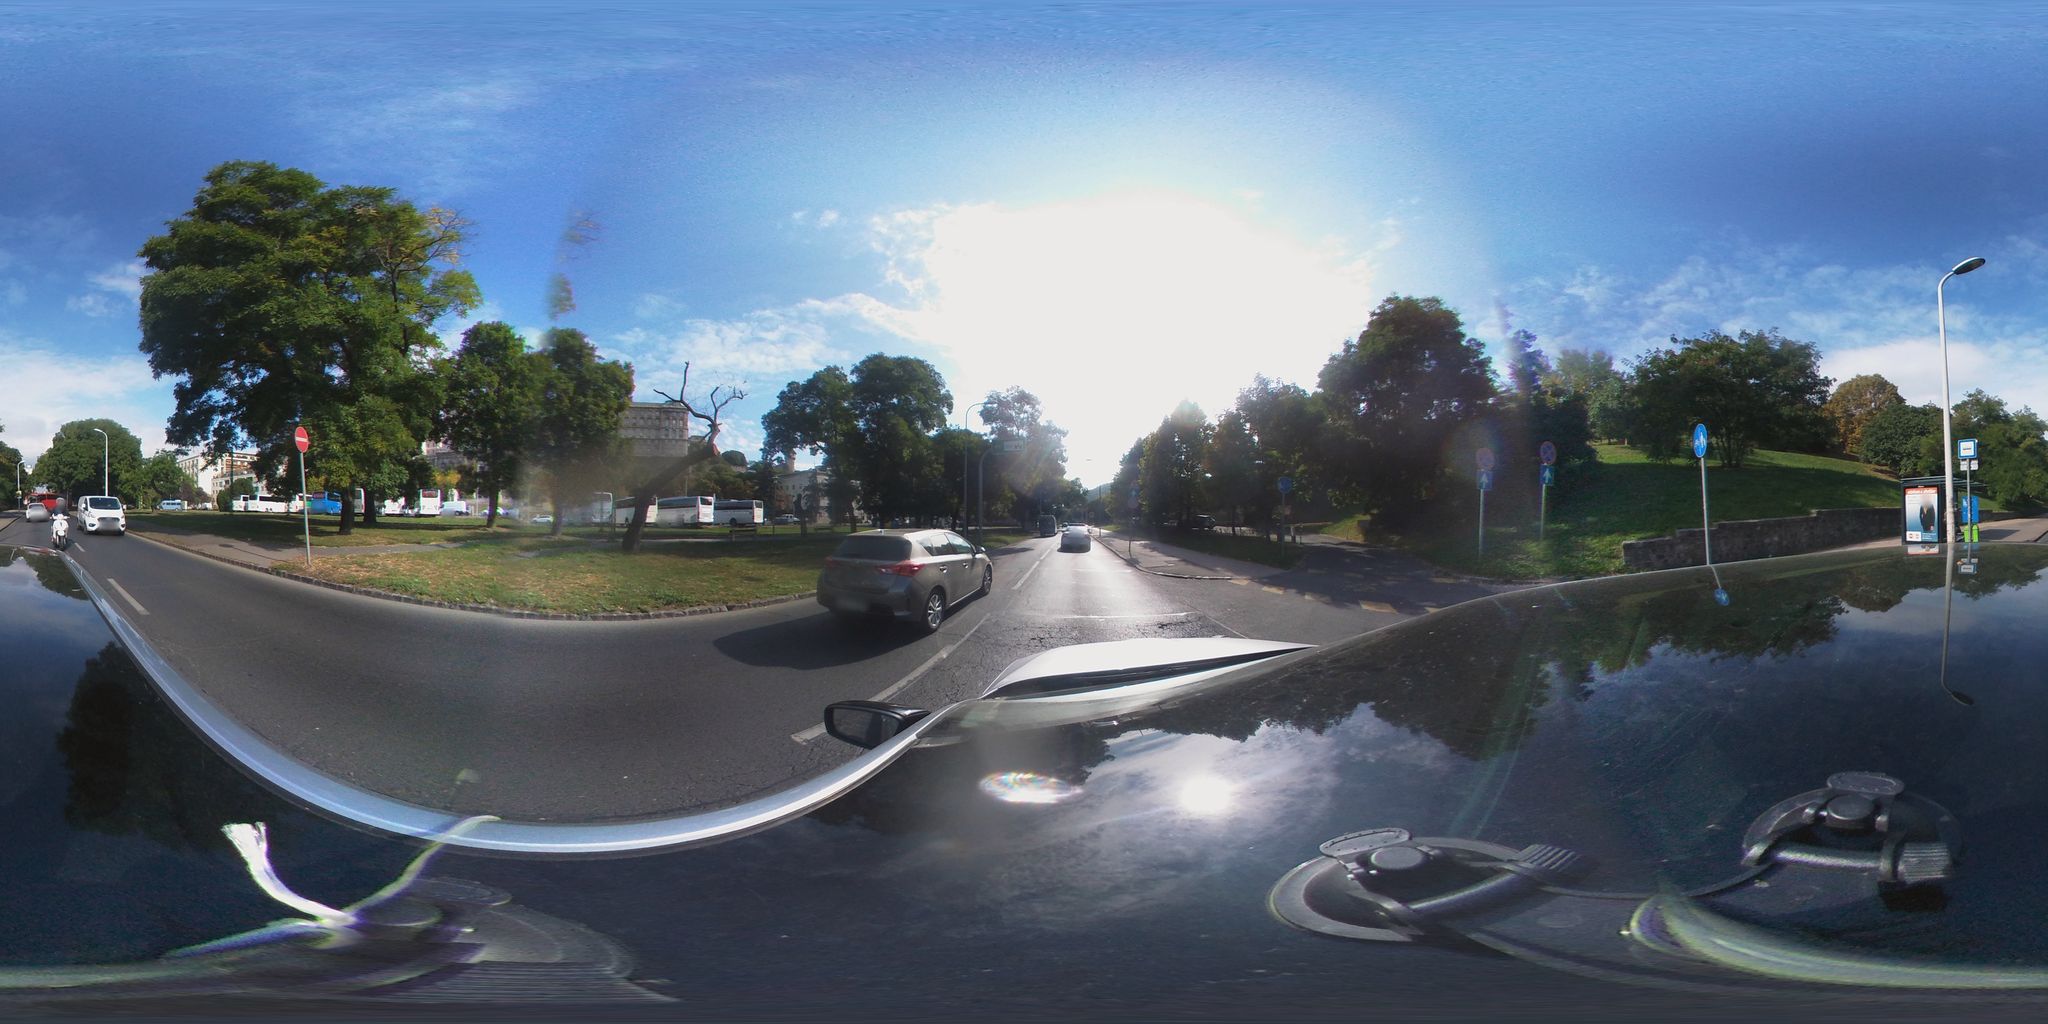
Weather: clear
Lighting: day
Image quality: slightly poor
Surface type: cycling surface
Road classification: secondary
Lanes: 2
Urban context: urban centre
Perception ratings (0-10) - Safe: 0.87, Lively: 4.03, Beautiful: 8.56, Boring: 4.25, Depressing: 4.85, Wealthy: 2.4